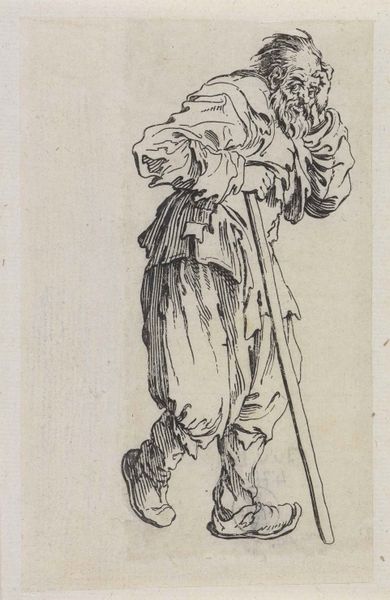
Titel: Bettler mit Stock, schelmisch zur Seite blickend
Künstler: Jacques Callot
Standort: Karlsruhe
Institution: Staatliche Kunsthalle Karlsruhe
Schlagwörter: feder, fuß, hand, kopf, mann, schatten, weiß, bewegung, grau, haar, kleider, mund, nase, schwarz, skizze, stützen, zeichnung, blick, gürtel, hochformat, alt, bart, hemd, hose, jacke, arm, augen, bärtig, falten, gesicht, halten, kleidung, lang, stehen, vollbart, herr, hände, gehen, land, auge, figur, gewand, haare, augenbrauen, stock, beine, lächeln, bein, füße, papier, alter mann, gehstock, schuhe, stab, laufen, grafik, graphik, schattierung, flicken, nachdenklich, bauer, strümpfe, gang, tusche, alter, greis, lumpen, denken, kohle, druck, druckgraphik, schwarzweiss, druckgrafik, schraffur, radierung, stich, greifen, bleistift, stiefel, tasche, schuh, buschig, tinte, löcher, runzeln, sohle, wanderer, gehend, schreiten, bettler, fröhlich, zwerg, dürer, kupferstich, erwartung, kratzen, abgerissen, zeichung, schue, verschmitzt, pilger, krücke, corbet, pumphose, aufgerissen, löchrig, langhaarig, blick zum betrachter, zerlumpt, amr, heruntergekommen, verwahrlost, gries, misstrauisch, knollennase, überlegend, stüzen, bettelstab, in lumpen, linke hand greift an stirn, hinken